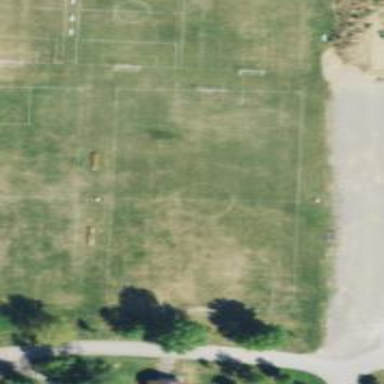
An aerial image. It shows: Soccer pitch for leisureland activities.